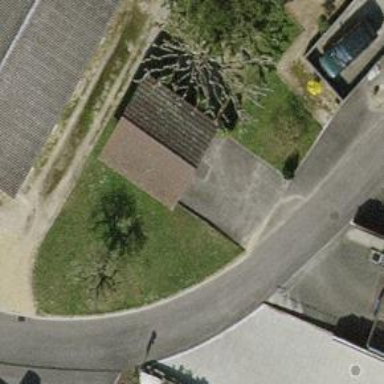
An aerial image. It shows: Garage.